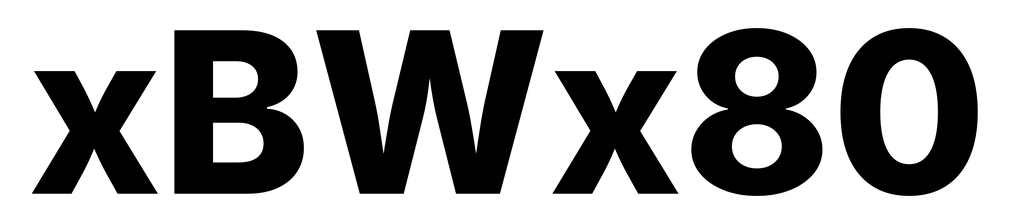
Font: Inter_ExtraBold